Field crop: tomato
Growth stage: 2
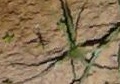
Species: cyperus